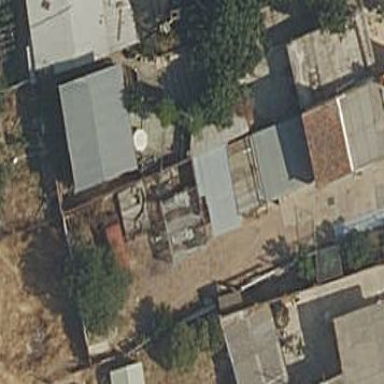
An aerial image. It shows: Shed building.